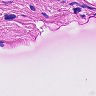
Metastatic tissue present: no